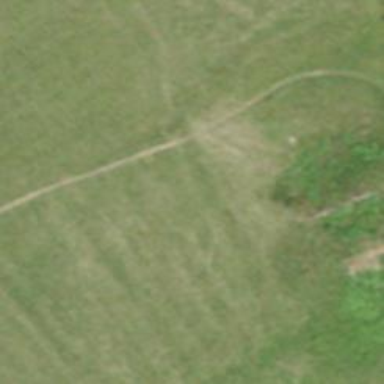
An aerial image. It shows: Path.